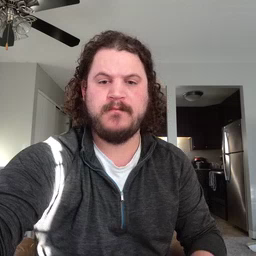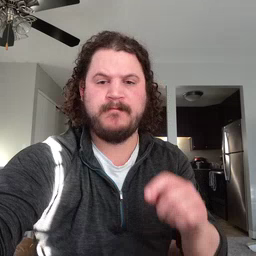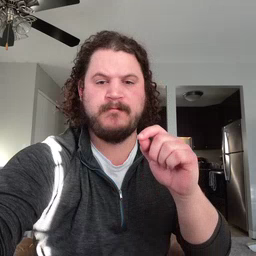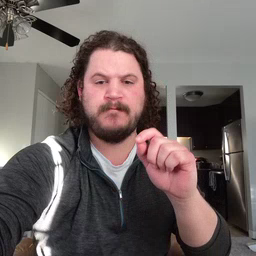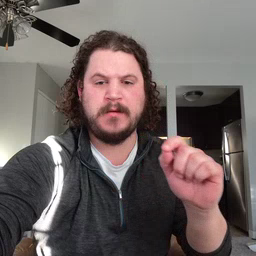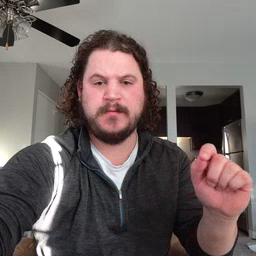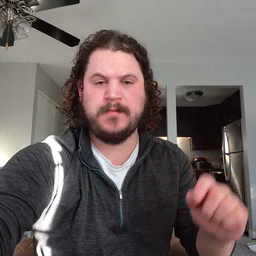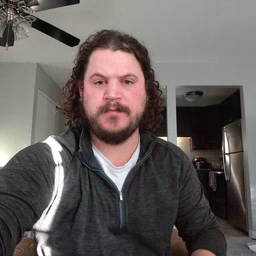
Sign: pen